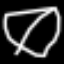
Label: leaf